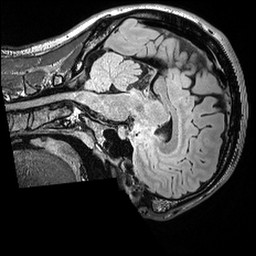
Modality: FLAIR
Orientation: sagittal
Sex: male